Question: Maybe someone knows where can i find this control or similar one. It looks and works really great

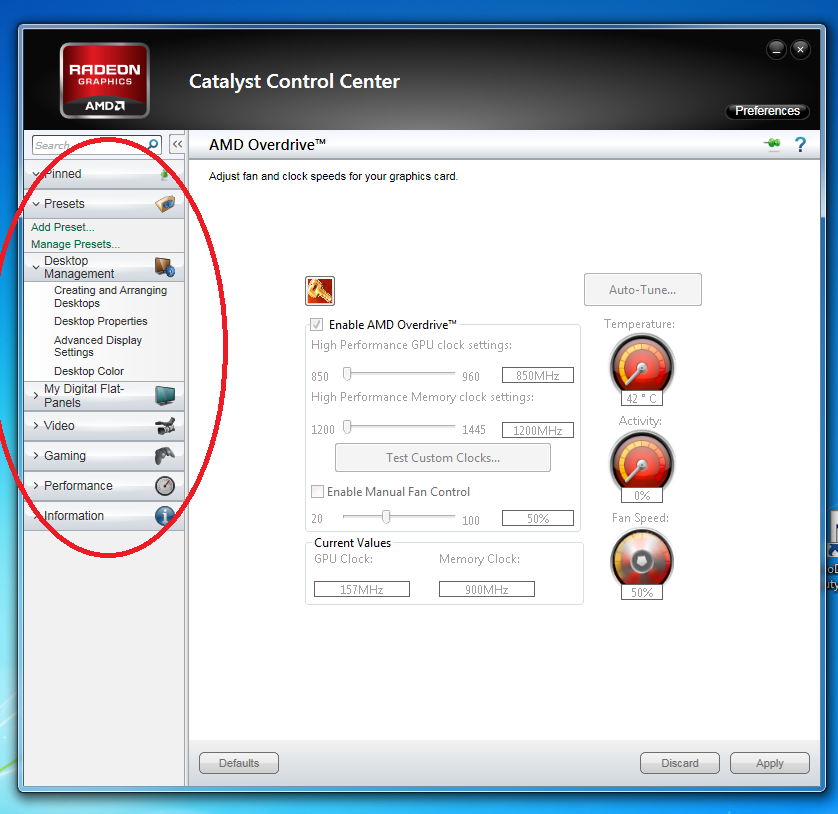
Answer: Control you're looking for is called . It's a part of the WPF Toolkit, and a guide how to use one can be found on <URL> blog entry.